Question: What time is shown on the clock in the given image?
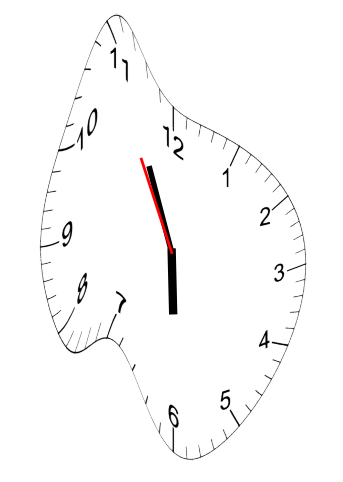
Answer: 05:55:55